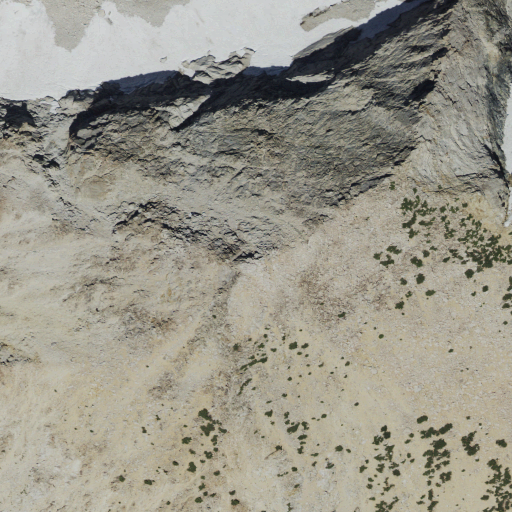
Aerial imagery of mountain in California named Observation Peak containing barren land, grassland, shrub, and snow